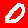
Digit: 0